Question: I've installed boot2docker (full install) on Windows 7 and am trying to run <URL>:
'''
docker run --rm -i -t -p 80:80 nginx
'''
Which looks like it isn't quite finishing properly, it just stops and looks like this:

When I open another git bash shell and run 'boot2docker ip' I get 192.168.59.103, and when I pop that in chrome I get 'Error code: ERR_CONNECTION_TIMED_OUT'
It works fine for me with plain docker on Ubuntu 14.04. What else do I need to do to make it work with boot2docker on windows?
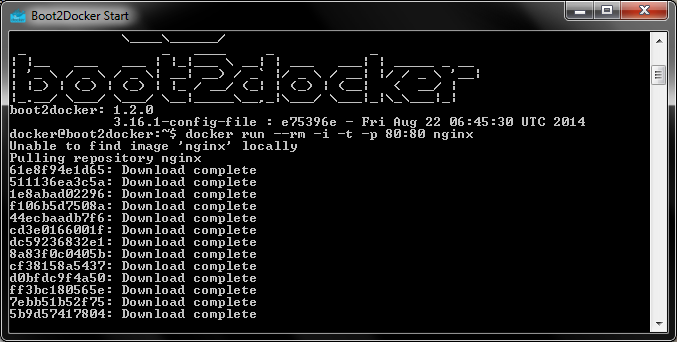
Answer: Looking more closely, my problem is the same as this question: <URL>
The answer to that question that worked for me was <URL>, which simply says to run
'''
boot2docker ssh -L 8080:localhost:80
'''
at the terminal before starting boot2docker
In my case I do this (from a git bash terminal):
'''
boot2docker init # from https://github.com/boot2docker/boot2docker
boot2docker up
boot2docker ssh -L 8787:localhost:8787 # sets up port forwarding and starts boot2docker
docker run -d -p 8787:8787 cboettig/rstudio # starts the container I want
'''
then go to my web browser in windows and point it to 'http://localhost:8787/' and I get a server instance of RStudio. When I'm done:
'''
docker rm -f $(docker ps -a -q) # delete all containers
'''
After <URL> I regressed through previous versions of VirtualBox and found that with version 4.3.12 I could enable folder sharing have the port forwarded exactly according to the official instructions, that is I could access my docker container at '192.168.59.103'. So downgrading VirtualBox is another option for working around this problem.
This <URL> just came out a week ago and includes VirtualBox Guest Additions, which simplifies all of this. I now simply do
'''
boot2docker ssh # start boot2docker
docker run -d -p 8787:8787 -v /c/Users/foobar:/home/rstudio/foobar rocker/rstudio
'''
And I get everthing working as expected and can log into RStudio in my browser at 'http://localhost:8787/' (linux) or 'http://192.168.59.103:8787' (Windows) and it just works.
In this case I've also got <URL> working with, '/c/Users/foobar' corresponding to an existing folder on my computer at 'C:/Users/foobar', and 'foobar' can be anything. With this method I can read and write files both ways between Windows and RStudio and I don't need to connect to a special IP address like the samba method does in the official docs